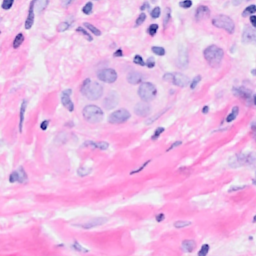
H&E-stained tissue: Breast